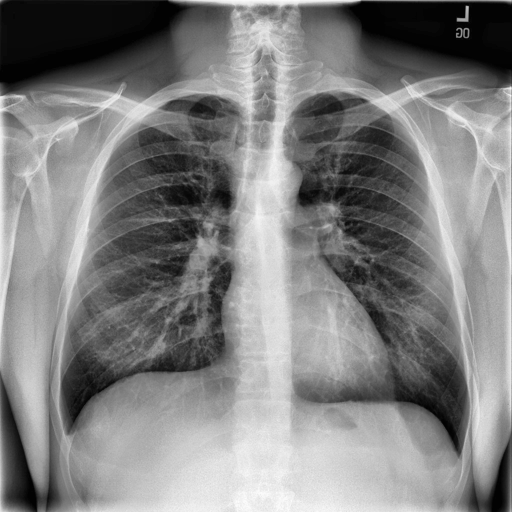
Finding: NORMAL